Question: I am trying to convert a <URL> object.
With the 'Geometry' object, I am going to render it multiple times with a custom graph control depending on a set of data points. This requires that each instance of the 'Geometry' object has a unique 'TranslateTransform' object.
Now, I am approaching the issue in two different ways, but neither seems to be working correctly. My custom control uses the following code in order to draw the geometry:
'''
//Create an instance of the geometry the shape uses.
Geometry geo = DataPointShape.RenderedGeometry.Clone();
//Apply transformation.
TranslateTransform translation = new TranslateTransform(dataPoint.X, dataPoint.Y);
geo.Transform = translation;
//Create pen and draw geometry.
Pen shapePen = new Pen(DataPointShape.Stroke, DataPointShape.StrokeThickness);
dc.DrawGeometry(DataPointShape.Fill, shapePen, geo);
'''
I have also tried the following alternate code:
'''
//Create an instance of the geometry the shape uses.
Geometry geo = DataPointShape.RenderedGeometry;
//Apply transformation.
TranslateTransform translation = new TranslateTransform(dataPoint.X, dataPoint.Y);
dc.PushTransform(translation);
//Create pen and draw geometry.
Pen shapePen = new Pen(DataPointShape.Stroke, DataPointShape.StrokeThickness);
dc.DrawGeometry(DataPointShape.Fill, shapePen, geo);
dc.Pop(); //Undo translation.
'''
The difference is that the second snippet doesn't clone or modify the <URL> property.
Oddly enough, I occasionally can view the geometry used for the data points in the WPF designer. However, the behavior is inconsistent and difficult to figure out how to make the geometry . Also, when I execute my application, the data points never appear with the specified geometry.
> I have figured out how to generate the appearance of the geometry. But this only works in design-mode. Execute these steps:- - - Here is what I want the control to ultimately look like for now:

## How can I convert a Shape object to a Geometry object for rendering multiple times?
Your help is tremendously appreciated!
---
Let me give the full context of my problem, as well as all necessary code to understanding how my control is set up. Hopefully, this might indicate what problems exist in my method of converting the 'Shape' object to a 'Geometry' object.
'''
<Window x:Class="CustomControls.MainWindow"
xmlns="http://schemas.microsoft.com/winfx/2006/xaml/presentation"
xmlns:x="http://schemas.microsoft.com/winfx/2006/xaml"
xmlns:local="clr-namespace:CustomControls">
<Grid>
<local:LineGraph>
<local:LineGraph.DataPointShape>
<Ellipse Width="10" Height="10" Fill="Red" Stroke="Black" StrokeThickness="1" />
</local:LineGraph.DataPointShape>
<local:LineGraph.DataPoints>
<local:DataPoint X="10" Y="10"/>
<local:DataPoint X="20" Y="20"/>
<local:DataPoint X="30" Y="30"/>
<local:DataPoint X="40" Y="40"/>
</local:LineGraph.DataPoints>
</local:LineGraph>
</Grid>
'''
This class just has two <URL>.
'''
public class DataPoint : DependencyObject, INotifyPropertyChanged
{
public static readonly DependencyProperty XProperty = DependencyProperty.Register("XProperty", typeof(double), typeof(DataPoint), new FrameworkPropertyMetadata(0.0d, DataPoint_PropertyChanged));
public static readonly DependencyProperty YProperty = DependencyProperty.Register("YProperty", typeof(double), typeof(DataPoint), new FrameworkPropertyMetadata(0.0d, DataPoint_PropertyChanged));
private static void DataPoint_PropertyChanged(DependencyObject sender, DependencyPropertyChangedEventArgs e)
{
DataPoint dp = (DataPoint)sender;
dp.RaisePropertyChanged(e.Property.Name);
}
public event PropertyChangedEventHandler PropertyChanged;
protected void RaisePropertyChanged(string name)
{
if (PropertyChanged != null)
{
PropertyChanged(this, new PropertyChangedEventArgs(name));
}
}
public double X
{
get { return (double)GetValue(XProperty); }
set { SetValue(XProperty, (double)value); }
}
public double Y
{
get { return (double)GetValue(YProperty); }
set { SetValue(YProperty, (double)value); }
}
}
'''
This is the control. It contains the collection of data points and provides mechanisms for re-rendering the data points (useful for WPF designer). Of particular importance is the logic posted above which is inside of the <URL> method.
'''
public class LineGraph : FrameworkElement
{
public static readonly DependencyProperty DataPointShapeProperty = DependencyProperty.Register("DataPointShapeProperty", typeof(Shape), typeof(LineGraph), new FrameworkPropertyMetadata(default(Shape), FrameworkPropertyMetadataOptions.AffectsRender, DataPointShapeChanged));
public static readonly DependencyProperty DataPointsProperty = DependencyProperty.Register("DataPointsProperty", typeof(ObservableCollection<DataPoint>), typeof(LineGraph), new FrameworkPropertyMetadata(default(ObservableCollection<DataPoint>), FrameworkPropertyMetadataOptions.AffectsRender, DataPointsChanged));
private static void DataPointShapeChanged(DependencyObject sender, DependencyPropertyChangedEventArgs e)
{
LineGraph g = (LineGraph)sender;
g.InvalidateVisual();
}
private static void DataPointsChanged(DependencyObject sender, DependencyPropertyChangedEventArgs e)
{ //Collection referenced set or unset.
LineGraph g = (LineGraph)sender;
INotifyCollectionChanged oldValue = e.OldValue as INotifyCollectionChanged;
INotifyCollectionChanged newValue = e.NewValue as INotifyCollectionChanged;
if (oldValue != null)
oldValue.CollectionChanged -= g.DataPoints_CollectionChanged;
if (newValue != null)
newValue.CollectionChanged += g.DataPoints_CollectionChanged;
//Update the point visuals.
g.InvalidateVisual();
}
private void DataPoints_CollectionChanged(object sender, NotifyCollectionChangedEventArgs e)
{ //Collection changed (added/removed from).
if (e.OldItems != null)
foreach (INotifyPropertyChanged n in e.OldItems)
{
n.PropertyChanged -= DataPoint_PropertyChanged;
}
if (e.NewItems != null)
foreach (INotifyPropertyChanged n in e.NewItems)
{
n.PropertyChanged += DataPoint_PropertyChanged;
}
InvalidateVisual();
}
private void DataPoint_PropertyChanged(object sender, PropertyChangedEventArgs e)
{
//Re-render the LineGraph when a DataPoint has a property that changes.
InvalidateVisual();
}
public Shape DataPointShape
{
get { return (Shape)GetValue(DataPointShapeProperty); }
set { SetValue(DataPointShapeProperty, (Shape)value); }
}
public ObservableCollection<DataPoint> DataPoints
{
get { return (ObservableCollection<DataPoint>)GetValue(DataPointsProperty); }
set { SetValue(DataPointsProperty, (ObservableCollection<DataPoint>)value); }
}
public LineGraph()
{ //Provide instance-specific value for data point collection instead of a shared static instance.
SetCurrentValue(DataPointsProperty, new ObservableCollection<DataPoint>());
}
protected override void OnRender(DrawingContext dc)
{
if (DataPointShape != null)
{
Pen shapePen = new Pen(DataPointShape.Stroke, DataPointShape.StrokeThickness);
foreach (DataPoint dp in DataPoints)
{
Geometry geo = DataPointShape.RenderedGeometry.Clone();
TranslateTransform translation = new TranslateTransform(dp.X, dp.Y);
geo.Transform = translation;
dc.DrawGeometry(DataPointShape.Fill, shapePen, geo);
}
}
}
}
'''
> In response to <URL>, I would like to provide the alternate method to lying to Visual Studio in creating a custom control. For creating the custom control execute these steps:- 'Themes'- 'Themes''Generic.xaml'- - Here is an example of for the 'SimpleGraph' described by Peter.'''
<ResourceDictionary
xmlns="http://schemas.microsoft.com/winfx/2006/xaml/presentation"
xmlns:x="http://schemas.microsoft.com/winfx/2006/xaml"
xmlns:local="clr-namespace:CustomControls">
<Style TargetType="local:SimpleGraph" BasedOn="{StaticResource {x:Type ItemsControl}}">
<Style.Resources>
<EllipseGeometry x:Key="defaultGraphGeometry" Center="5,5" RadiusX="5" RadiusY="5"/>
</Style.Resources>
<Style.Setters>
<Setter Property="ItemsPanel">
<Setter.Value>
<ItemsPanelTemplate>
<Canvas IsItemsHost="True"/>
</ItemsPanelTemplate>
</Setter.Value>
</Setter>
<Setter Property="ItemTemplate">
<Setter.Value>
<DataTemplate DataType="{x:Type local:DataPoint}">
<Path Fill="{Binding RelativeSource={RelativeSource FindAncestor, AncestorType={x:Type local:SimpleGraph}}, Path=DataPointFill}"
Stroke="{Binding RelativeSource={RelativeSource FindAncestor, AncestorType={x:Type local:SimpleGraph}}, Path=DataPointStroke}"
StrokeThickness="{Binding RelativeSource={RelativeSource FindAncestor, AncestorType={x:Type local:SimpleGraph}}, Path=DataPointStrokeThickness}"
Data="{Binding RelativeSource={RelativeSource FindAncestor, AncestorType={x:Type local:SimpleGraph}}, Path=DataPointGeometry}">
<Path.RenderTransform>
<TranslateTransform X="{Binding X}" Y="{Binding Y}"/>
</Path.RenderTransform>
</Path>
</DataTemplate>
</Setter.Value>
</Setter>
</Style.Setters>
</Style>
</ResourceDictionary>
'''
Lastly, apply the style like so in the 'SimpleGraph' constructor:'''
public SimpleGraph()
{
DefaultStyleKey = typeof(SimpleGraph);
DataPointGeometry = (Geometry)FindResource("defaultGraphGeometry");
}
'''
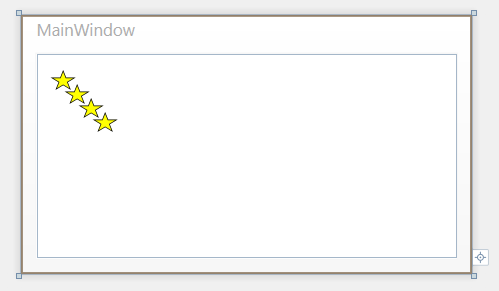
Answer: I think that you are probably not approaching this in the best way. Based on the code you posted, it seems that you are trying to do manually things that WPF is reasonably good at handling automatically.
The main tricky part (at least for me...I'm hardly a WPF expert) is that you appear to want to use an actual 'Shape' object as the template for your graph's data point graphics, and I'm not entirely sure of the best way to allow for that template to be replaced programmatically or declaratively without exposing the underlying transformation mechanic that controls the positioning on the graph.
So here's an example that ignores that particular aspect (I will comment on alternatives below), but which I believe otherwise serves your precise needs.
First, I create a custom 'ItemsControl' class (in Visual Studio, I do this by lying and telling VS I want to add a 'UserControl', which gets me a XAML-based item in the project...I immediately replace "UserControl" with "ItemsControl" in both the .xaml and .xaml.cs files):
'''
<ItemsControl x:Class="TestSO28332278SimpleGraphControl.SimpleGraph"
xmlns="http://schemas.microsoft.com/winfx/2006/xaml/presentation"
xmlns:x="http://schemas.microsoft.com/winfx/2006/xaml"
xmlns:mc="http://schemas.openxmlformats.org/markup-compatibility/2006"
xmlns:d="http://schemas.microsoft.com/expression/blend/2008"
xmlns:local="clr-namespace:TestSO28332278SimpleGraphControl"
mc:Ignorable="d"
x:Name="root"
d:DesignHeight="300" d:DesignWidth="300">
<ItemsControl.Resources>
<EllipseGeometry x:Key="defaultGraphGeometry" Center="5,5" RadiusX="5" RadiusY="5" />
</ItemsControl.Resources>
<ItemsControl.ItemsPanel>
<ItemsPanelTemplate>
<Canvas IsItemsHost="True" />
</ItemsPanelTemplate>
</ItemsControl.ItemsPanel>
<ItemsControl.ItemTemplate>
<DataTemplate DataType="{x:Type local:DataPoint}">
<Path Data="{Binding ElementName=root, Path=DataPointGeometry}"
Fill="Red" Stroke="Black" StrokeThickness="1">
<Path.RenderTransform>
<TranslateTransform X="{Binding X}" Y="{Binding Y}"/>
</Path.RenderTransform>
</Path>
</DataTemplate>
</ItemsControl.ItemTemplate>
</ItemsControl>
'''
'''
public partial class SimpleGraph : ItemsControl
{
public Geometry DataPointGeometry
{
get { return (Geometry)GetValue(DataPointShapeProperty); }
set { SetValue(DataPointShapeProperty, value); }
}
public static DependencyProperty DataPointShapeProperty = DependencyProperty.Register(
"DataPointGeometry", typeof(Geometry), typeof(SimpleGraph));
public SimpleGraph()
{
InitializeComponent();
DataPointGeometry = (Geometry)FindResource("defaultGraphGeometry");
}
}
'''
The key here is that I have an 'ItemsControl' class with a default 'ItemTemplate' that has a single 'Path' object. That object's geometry is bound to the controls 'DataPointGeometry' property, and its 'RenderTransform' is bound to the data item's 'X' and 'Y' values as offsets for a translation transform.
A simple 'Canvas' is used for the 'ItemsPanel', as I just need a place to draw things, without any other layout features. Finally, there is a resource defining a default geometry to use, in case the caller doesn't provide one.
And about that caller...
Here is a simple example of how one might use the above:
'''
<Window x:Class="TestSO28332278SimpleGraphControl.MainWindow"
xmlns="http://schemas.microsoft.com/winfx/2006/xaml/presentation"
xmlns:x="http://schemas.microsoft.com/winfx/2006/xaml"
xmlns:local="clr-namespace:TestSO28332278SimpleGraphControl"
Title="MainWindow" Height="350" Width="525">
<Window.Resources>
<PathGeometry x:Key="dataPointGeometry"
Figures="M 0.5000,0.0000
L 0.6176,0.3382
0.9755,0.3455
0.6902,0.5618
0.7939,0.9045
0.5000,0.7000
0.2061,0.9045
0.3098,0.5618
0.0245,0.3455
0.3824,0.3382 Z">
<PathGeometry.Transform>
<ScaleTransform ScaleX="20" ScaleY="20" />
</PathGeometry.Transform>
</PathGeometry>
</Window.Resources>
<Grid>
<Border Margin="3" BorderBrush="Black" BorderThickness="1">
<local:SimpleGraph Width="450" Height="300" DataPointGeometry="{StaticResource dataPointGeometry}">
<local:SimpleGraph.Items>
<local:DataPoint X="10" Y="10" />
<local:DataPoint X="25" Y="25" />
<local:DataPoint X="40" Y="40" />
<local:DataPoint X="55" Y="55" />
</local:SimpleGraph.Items>
</local:SimpleGraph>
</Border>
</Grid>
</Window>
'''
In the above, the only truly interesting thing is that I declare a 'PathGeometry' resource, and then bind that resource to the control's 'DataPointGeometry' property. This allows the program to provide a custom geometry for the graph.
WPF handles the rest through implicit data binding and templating. If the values of any of the 'DataPoint' objects change, or the data collection itself is modified, the graph will be updated automatically.
Here's what it looks like:

I will note that the above example only allows you to specify the geometry. The other shape attributes are hard-coded in the data template. This seems slightly different from what you asked to do. But note that you have a few alternatives here that should address your need without requiring the reintroduction of all the extra manual-binding/updating code in your example:
1. Simply add other properties, bound to the template Path object in a fashion similar to the DataPointGeometry property. E.g. DataPointFill, DataPointStroke, etc.
2. Go ahead and allow the user to specify a Shape object, and then use the properties of that object to populate specific properties bound to the properties of the template object. This is mainly a convenience to the caller; if anything, it's a bit of added complication in the graph control itself.
3. Go whole-hog and allow the user to specify a Shape object, which you then convert to a template by using XamlWriter to create some XAML for the object, add the necessary Transform element to the XAML and wrap it in a DataTemplate declaration (e.g. by loading the XAML as an in-memory DOM to modify the XAML), and then using XamlReader to then load the XAML as a template which you can then assign to the ItemTemplate property.
Option #3 seems the most complicated to me. So complicated in fact that I did not bother to prototype an example using it...I did a little research and it seems to me that it should work, but I admit that I did not verify for myself that it does. But it would certainly be the gold standard in terms of absolute flexibility for the caller.